Question:
I just understand how to make controls dynamically in VB.NET (I mean, only part of adding a new one)
But, unlike VB6, it seems hard to handle those dynamic things.
When I click the DONE button, I want to make an array filled with the text of textboxes.
At the same time, I want to make a Delete button that removes the button itself and the textbox in the same line.
Is there any simple method or an sample code for this?
Thank you!
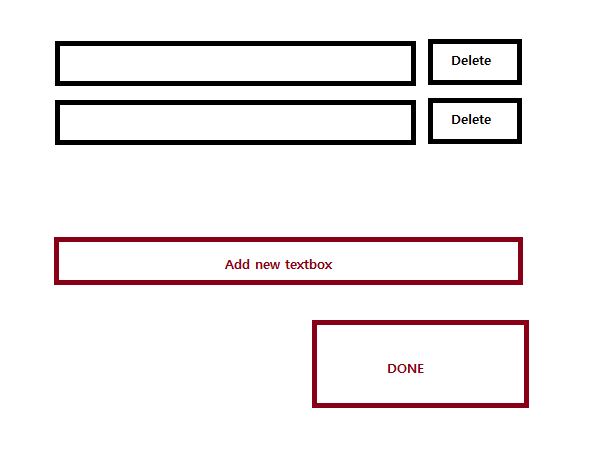
Answer: Drop a TableLayoutPanel on your form, called 'pnlLayout', and also the Add button called 'btnAdd'. Configure TableLayoutPanel to have two columns, adjust column width as needed.
Paste below code into your form:
'''
Public Class Form1
Dim deleteButtons As List(Of Button)
Dim textBoxes As List(Of TextBox)
Sub New()
' This call is required by the designer.
InitializeComponent()
' Add any initialization after the InitializeComponent() call.
deleteButtons = New List(Of Button)
textBoxes = New List(Of TextBox)
End Sub
Private Sub btnAdd_Click(sender As Object, e As EventArgs) Handles btnAdd.Click
Dim elementCount As Integer = deleteButtons.Count
Dim txt As New TextBox
txt.Width = 100
txt.Height = 20
textBoxes.Add(txt)
Dim btn As New Button
btn.Width = 100
btn.Height = 20
btn.Text = "Delete " & elementCount.ToString
AddHandler btn.Click, AddressOf btnDelete
deleteButtons.Add(btn)
pnlLayout.SetCellPosition(txt, New TableLayoutPanelCellPosition(0, elementCount))
pnlLayout.SetCellPosition(btn, New TableLayoutPanelCellPosition(1, elementCount))
pnlLayout.Controls.Add(btn)
pnlLayout.Controls.Add(txt)
End Sub
Private Sub btnDelete(sender As Object, e As EventArgs)
Dim senderButton As Button = DirectCast(sender, Button)
Dim txt As TextBox = textBoxes(deleteButtons.IndexOf(senderButton))
pnlLayout.Controls.Remove(senderButton)
pnlLayout.Controls.Remove(txt)
End Sub
End Class
'''
By default, it will have no textboxes and no 'Delete' buttons, you can add as many rows of "Textbox + Delete button" as you want. When you press 'Delete', the row will be removed (and everything shifted to accommodate the empty space).